Interaction volume radius: 5 \u00c5
Interaction volume height: 25 \u00c5
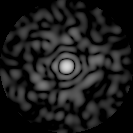
Disorder parameter: 0.8196